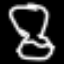
Label: hourglass